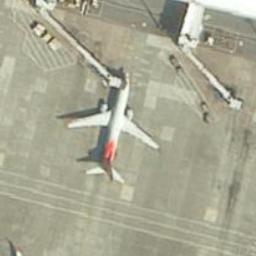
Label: airplane